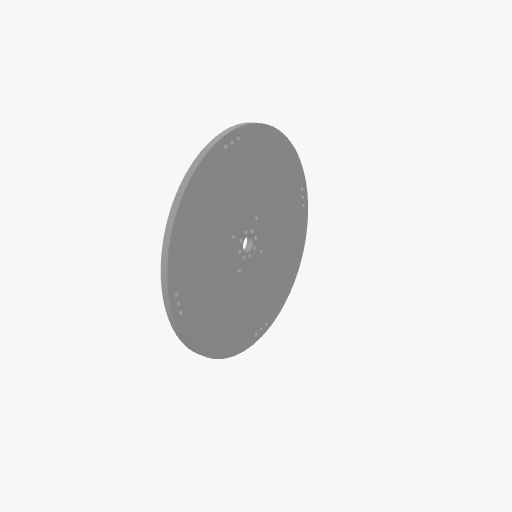
Part: HubMountDisc192OD